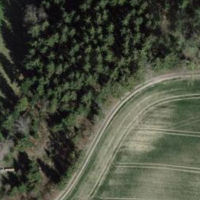
EUNIS habitat code: 44
Species observed at this site:
Populus tremula